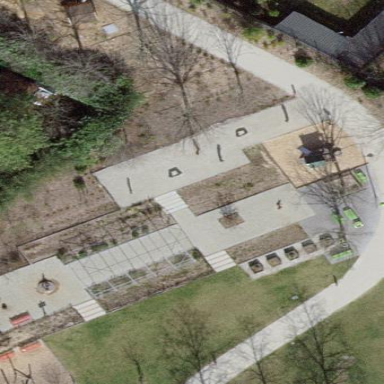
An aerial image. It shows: Playground area for leisure activities on the land.